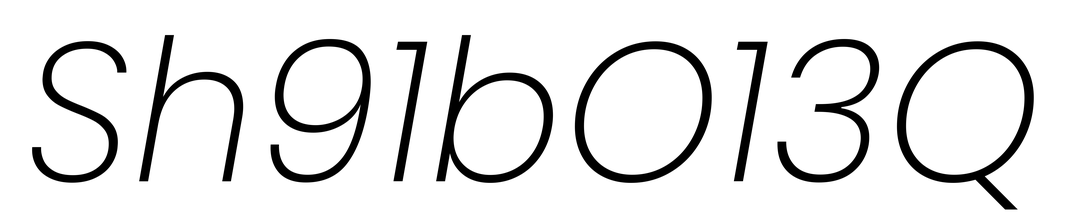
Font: Poppins-ExtraLightItalic